Interaction volume radius: 5 \u00c5
Interaction volume height: 45 \u00c5
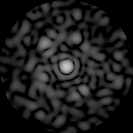
Disorder parameter: 0.841